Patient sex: M
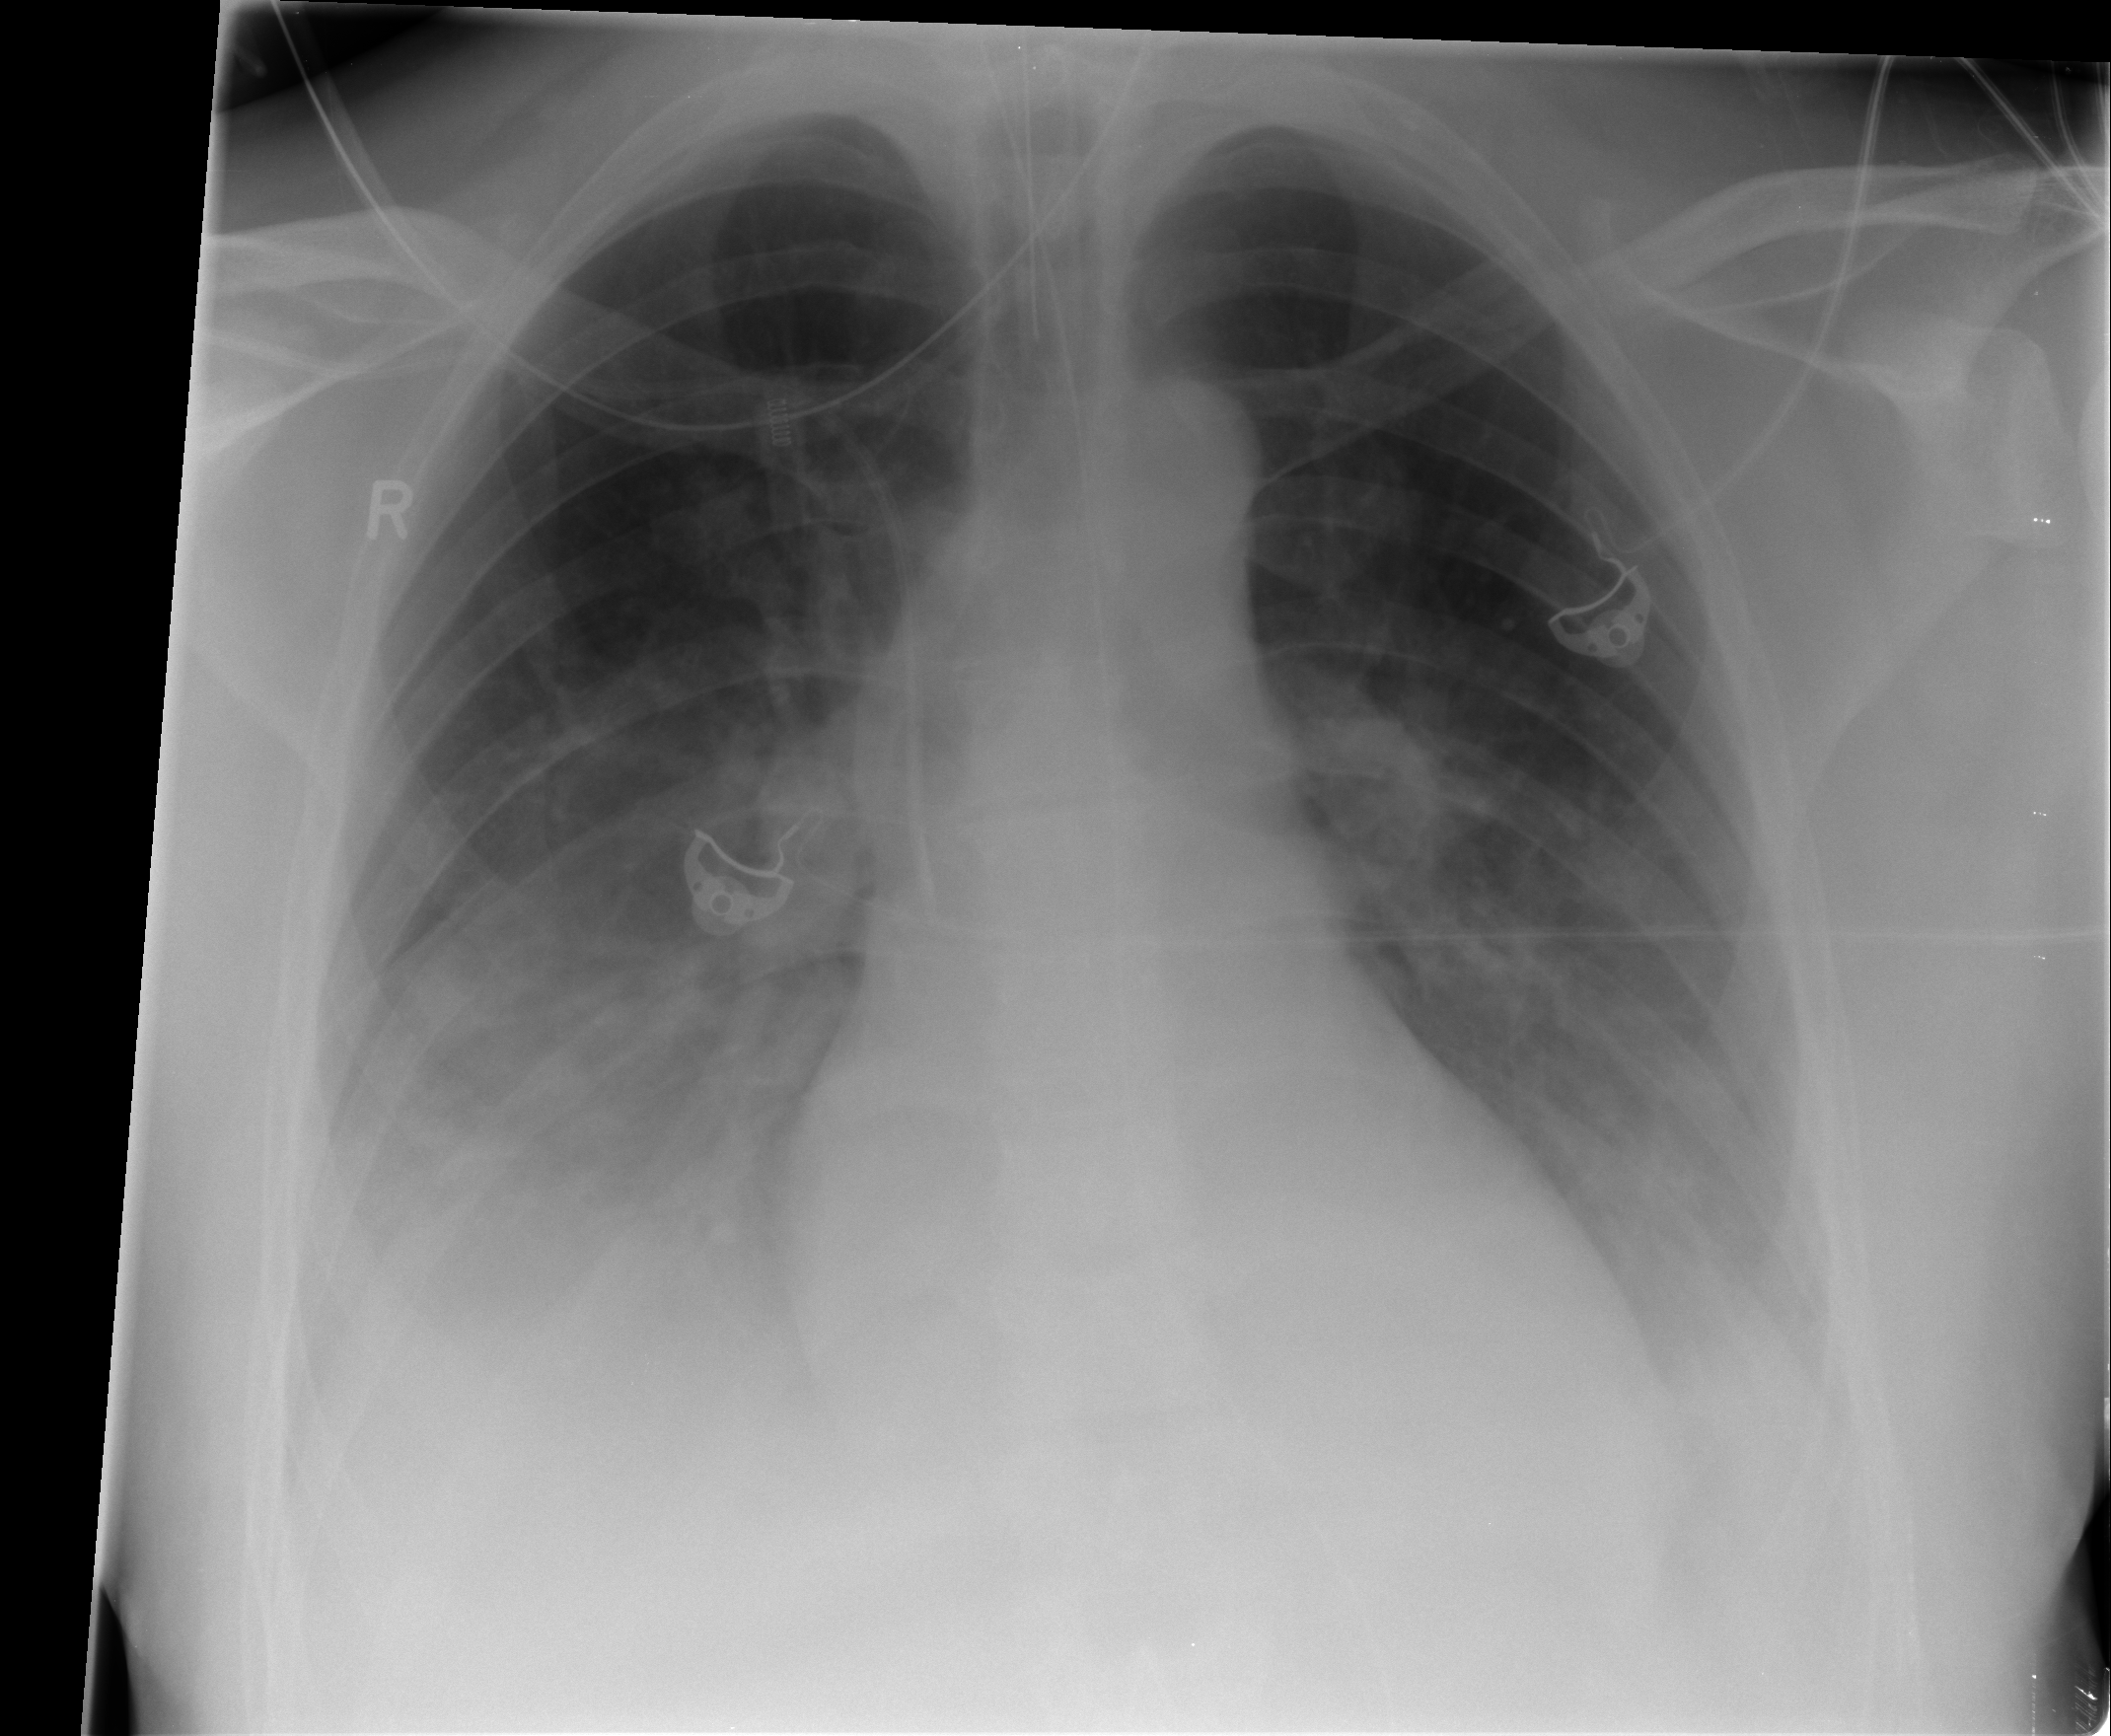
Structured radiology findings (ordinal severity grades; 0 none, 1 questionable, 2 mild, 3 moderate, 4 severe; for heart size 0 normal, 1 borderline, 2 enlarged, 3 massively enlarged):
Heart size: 2
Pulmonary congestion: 0
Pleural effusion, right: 2
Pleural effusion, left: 2
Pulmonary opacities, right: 0
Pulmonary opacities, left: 0
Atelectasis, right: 2
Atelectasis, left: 2